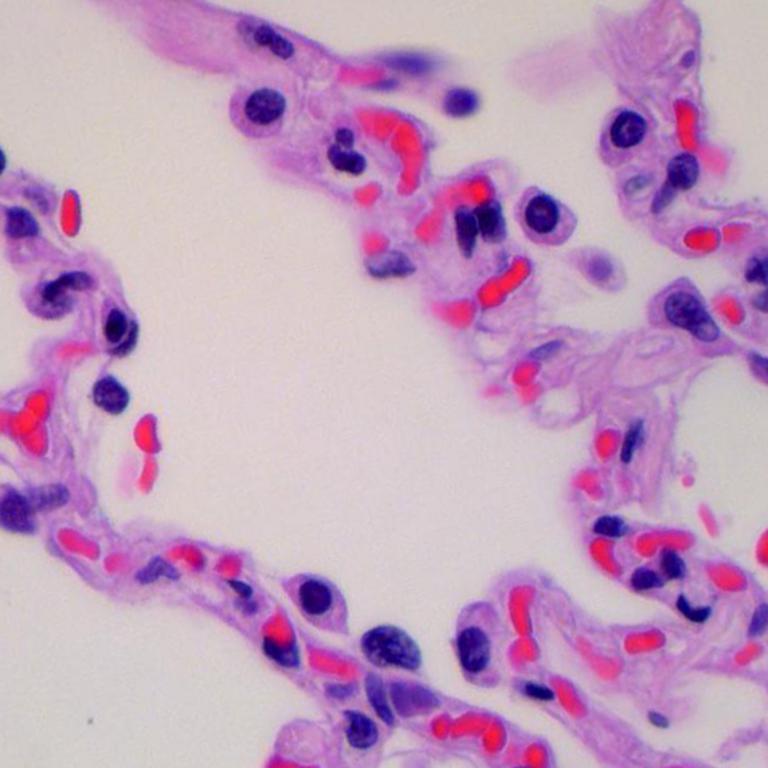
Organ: lung
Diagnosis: benign